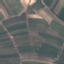
Land use / land cover: PermanentCrop